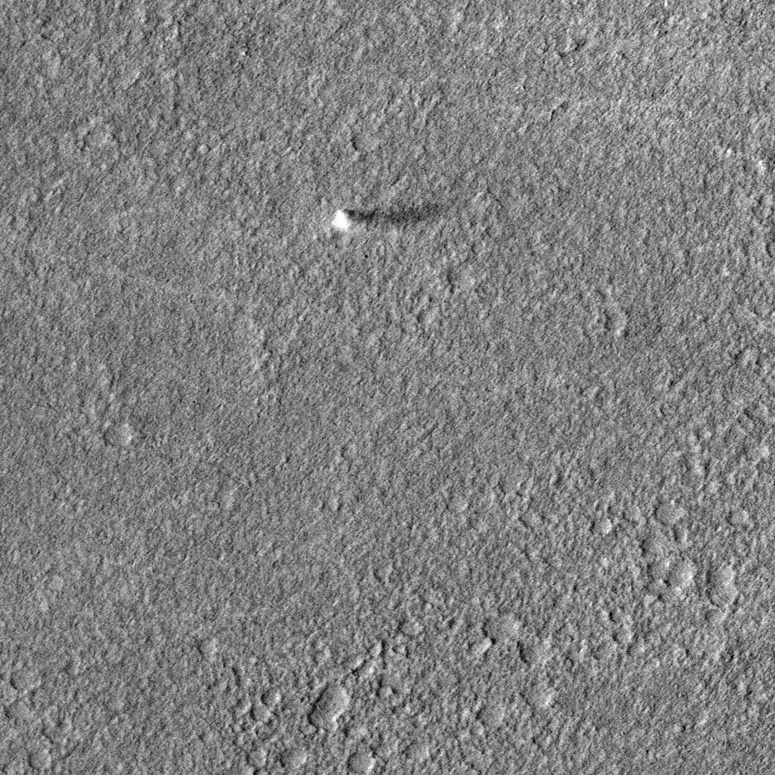
Label: dustdevil